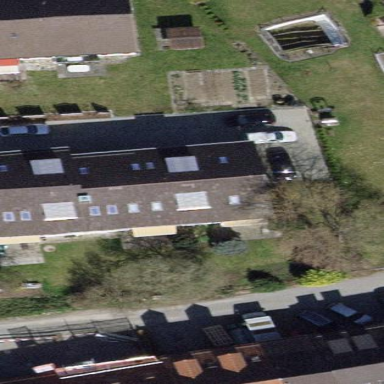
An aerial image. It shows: Building with tile roof.